Question: I am using the latest version of Android Studio 1.2.1.1. I am facing the rendering issue when I try to view the XML design, Can anyone tell me what should I do ? Here is a screenshot

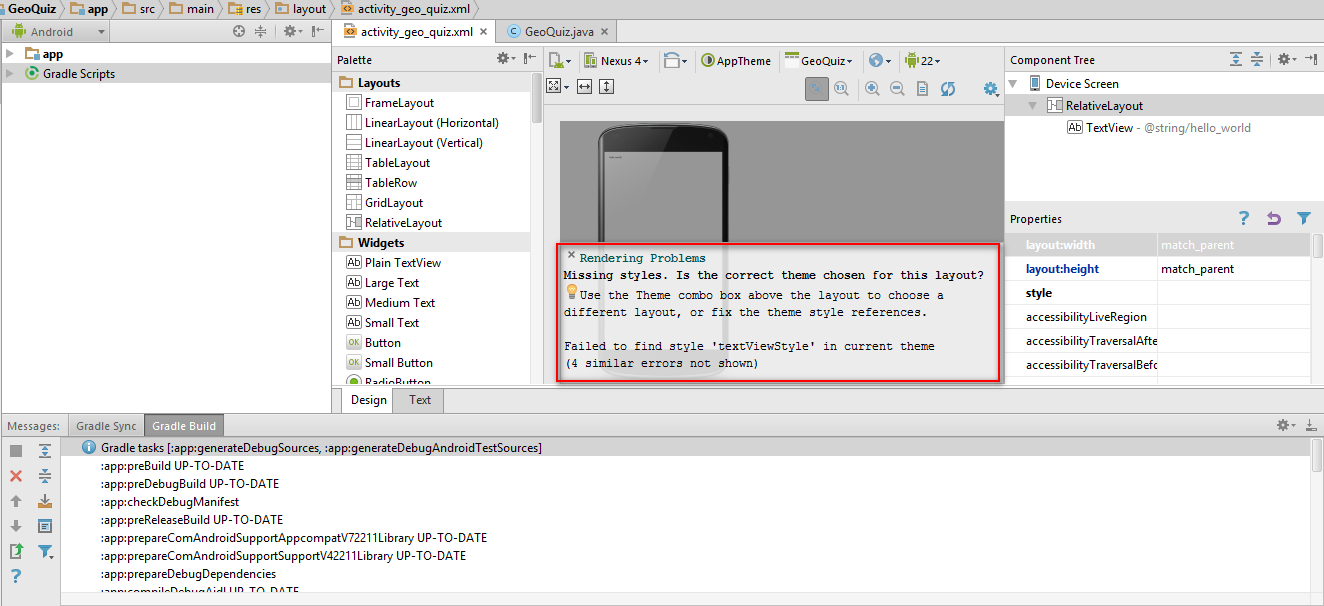
Answer: Change your Android in the preview, it is currently in '22', set it as '21'. It will work.